Question: I want to create DIV like the picture below. 1 Div on the center and 4 div around the center div. Could anybody help??I've tried but I couldn't do it.

'''
.mid{
width:700px;
height:400px;
margin-left:100px;
background-color:black;
}
.navtop {
width:700px;
height:100px;
display: inline-block;
background-color:red;
}
.navbottom {
width:700px;
height:100px;
background-color:red;
display: inline-block;
}
.navleft {
width:100px;
height:400px;
float:left;
margin-top:100px;
display: inline-block;
background-color:red;
}
.navright {
width:100px;
height:400px;
display: inline-block;
background-color:red;
}
'''
The content will be static. I have a problem with right and bottom div.
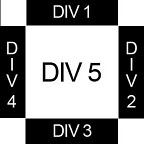
Answer: <URL>
'''
'<style>
#container{width:500px;height:500px;}
#div1{width:300px;height:100px;margin:auto;background:#000;color:#fff;}
#div2{width:100px;height:300px;float:left;background:#000;color:#fff;}
#div3{width:300px;height:100px;margin:auto;background:#000;color:#fff;}
#div4{width:100px;height:300px;float:left;background:#000;color:#fff;}
#div5{width:300px;height:300px;float:left;background:#fff;}
</style>
<div id="container">
<div id="div1">DIV 1</div>
<div id="div4">DIV 4</div>
<div id="div5">DIV 5</div>
<div id="div2">DIV 2</div>
<div id="div3">DIV 3</div>
</div>'
'''